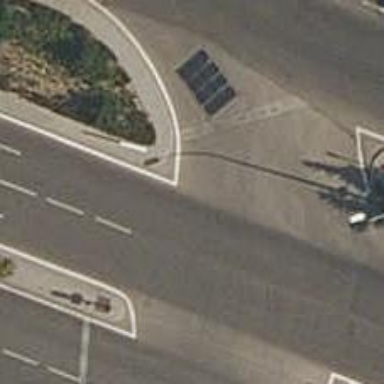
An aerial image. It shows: Secondary link road with asphalt surface.